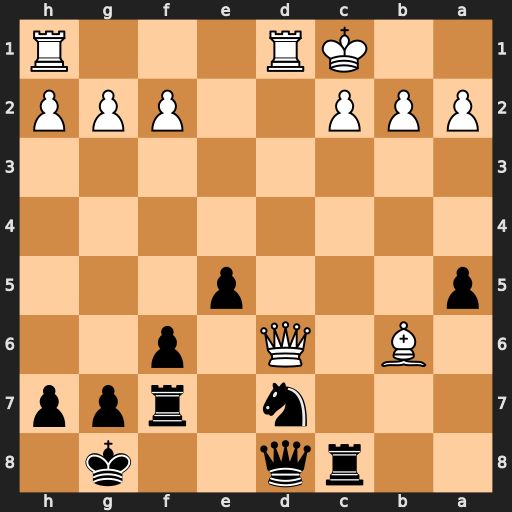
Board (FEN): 2rq2k1/3n1rpp/1B1Q1p2/p3p3/8/8/PPP2PPP/2KR3R
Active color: b
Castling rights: -
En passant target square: -
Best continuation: Qxb6 Qxb6 Nxb6